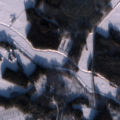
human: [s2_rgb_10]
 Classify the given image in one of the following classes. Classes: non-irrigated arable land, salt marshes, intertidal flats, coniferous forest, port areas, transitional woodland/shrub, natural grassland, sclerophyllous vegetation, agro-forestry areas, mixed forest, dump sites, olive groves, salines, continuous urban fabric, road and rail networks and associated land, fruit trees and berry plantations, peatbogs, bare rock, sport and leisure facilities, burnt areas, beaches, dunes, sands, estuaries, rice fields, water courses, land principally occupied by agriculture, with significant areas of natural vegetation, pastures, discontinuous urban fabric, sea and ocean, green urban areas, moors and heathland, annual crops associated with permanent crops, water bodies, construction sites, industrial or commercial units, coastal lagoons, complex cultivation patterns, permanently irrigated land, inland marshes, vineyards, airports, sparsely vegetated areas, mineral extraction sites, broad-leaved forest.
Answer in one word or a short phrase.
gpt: non-irrigated arable land, land principally occupied by agriculture, with significant areas of natural vegetation, mixed forest